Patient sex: M
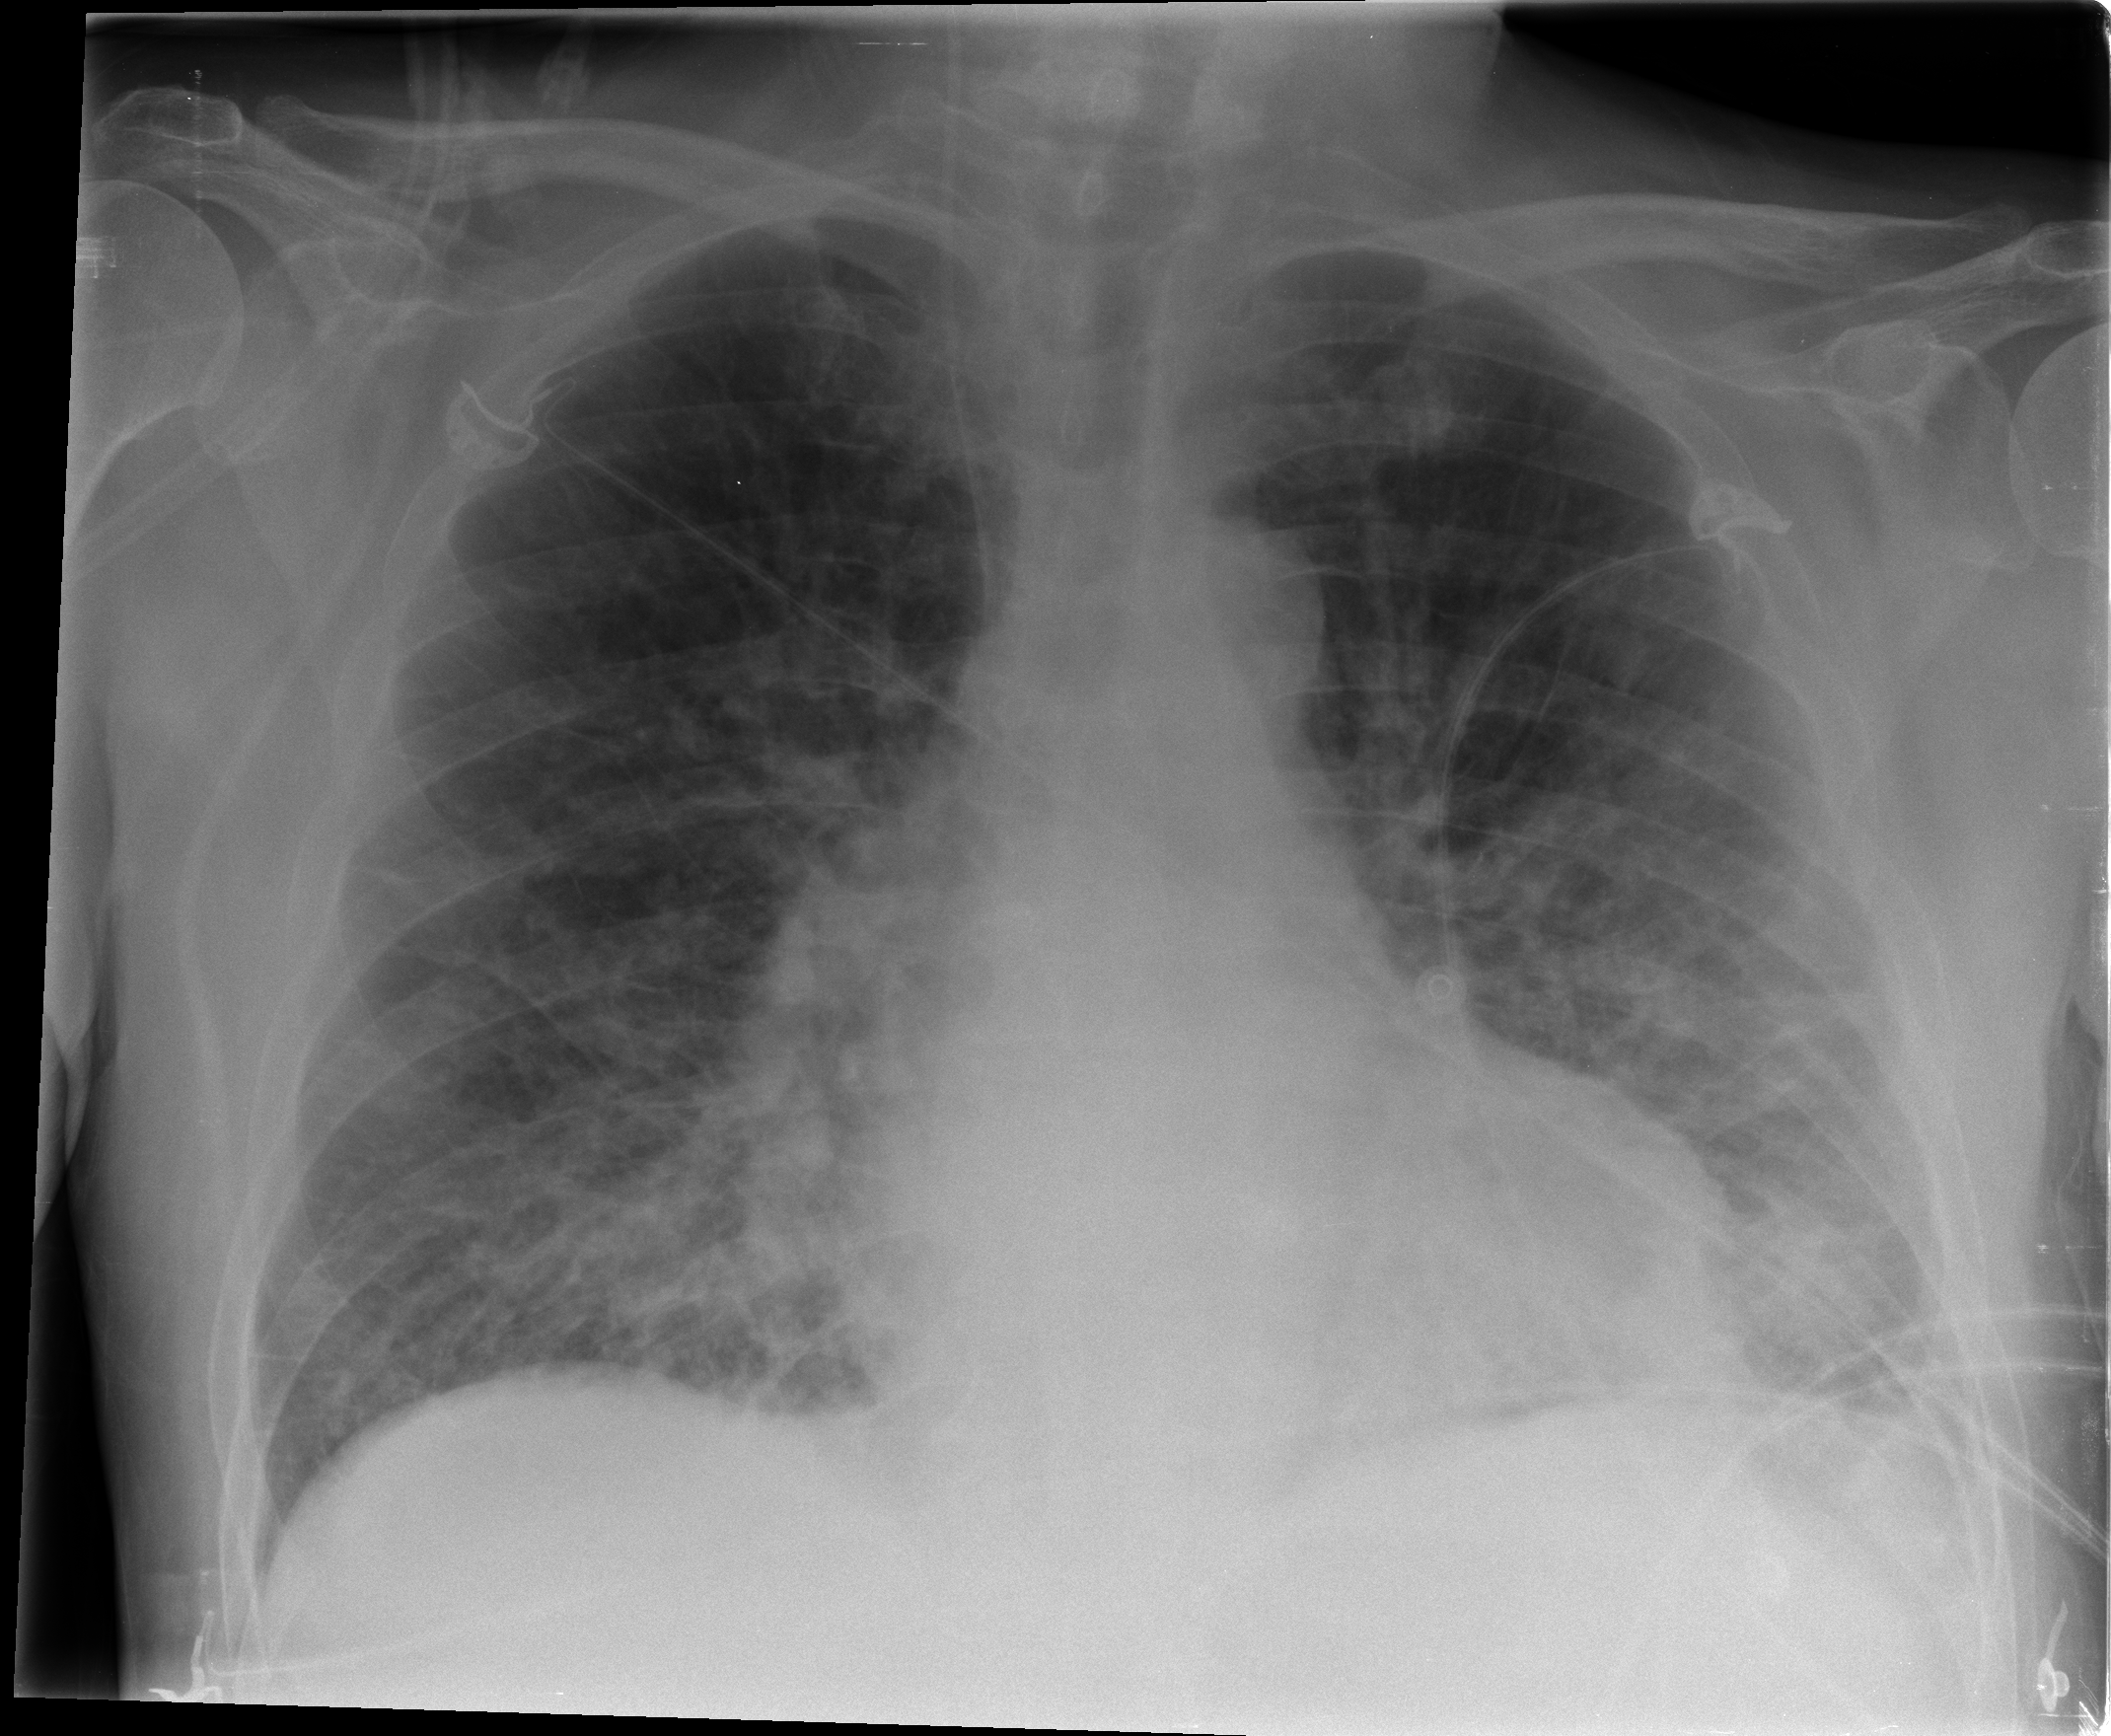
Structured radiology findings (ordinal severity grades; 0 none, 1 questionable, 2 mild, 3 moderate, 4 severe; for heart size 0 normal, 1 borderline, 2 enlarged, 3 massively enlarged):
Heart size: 2
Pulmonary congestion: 2
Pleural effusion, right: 1
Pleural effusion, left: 2
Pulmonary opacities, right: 2
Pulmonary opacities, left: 2
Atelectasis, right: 2
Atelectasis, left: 2